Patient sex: M
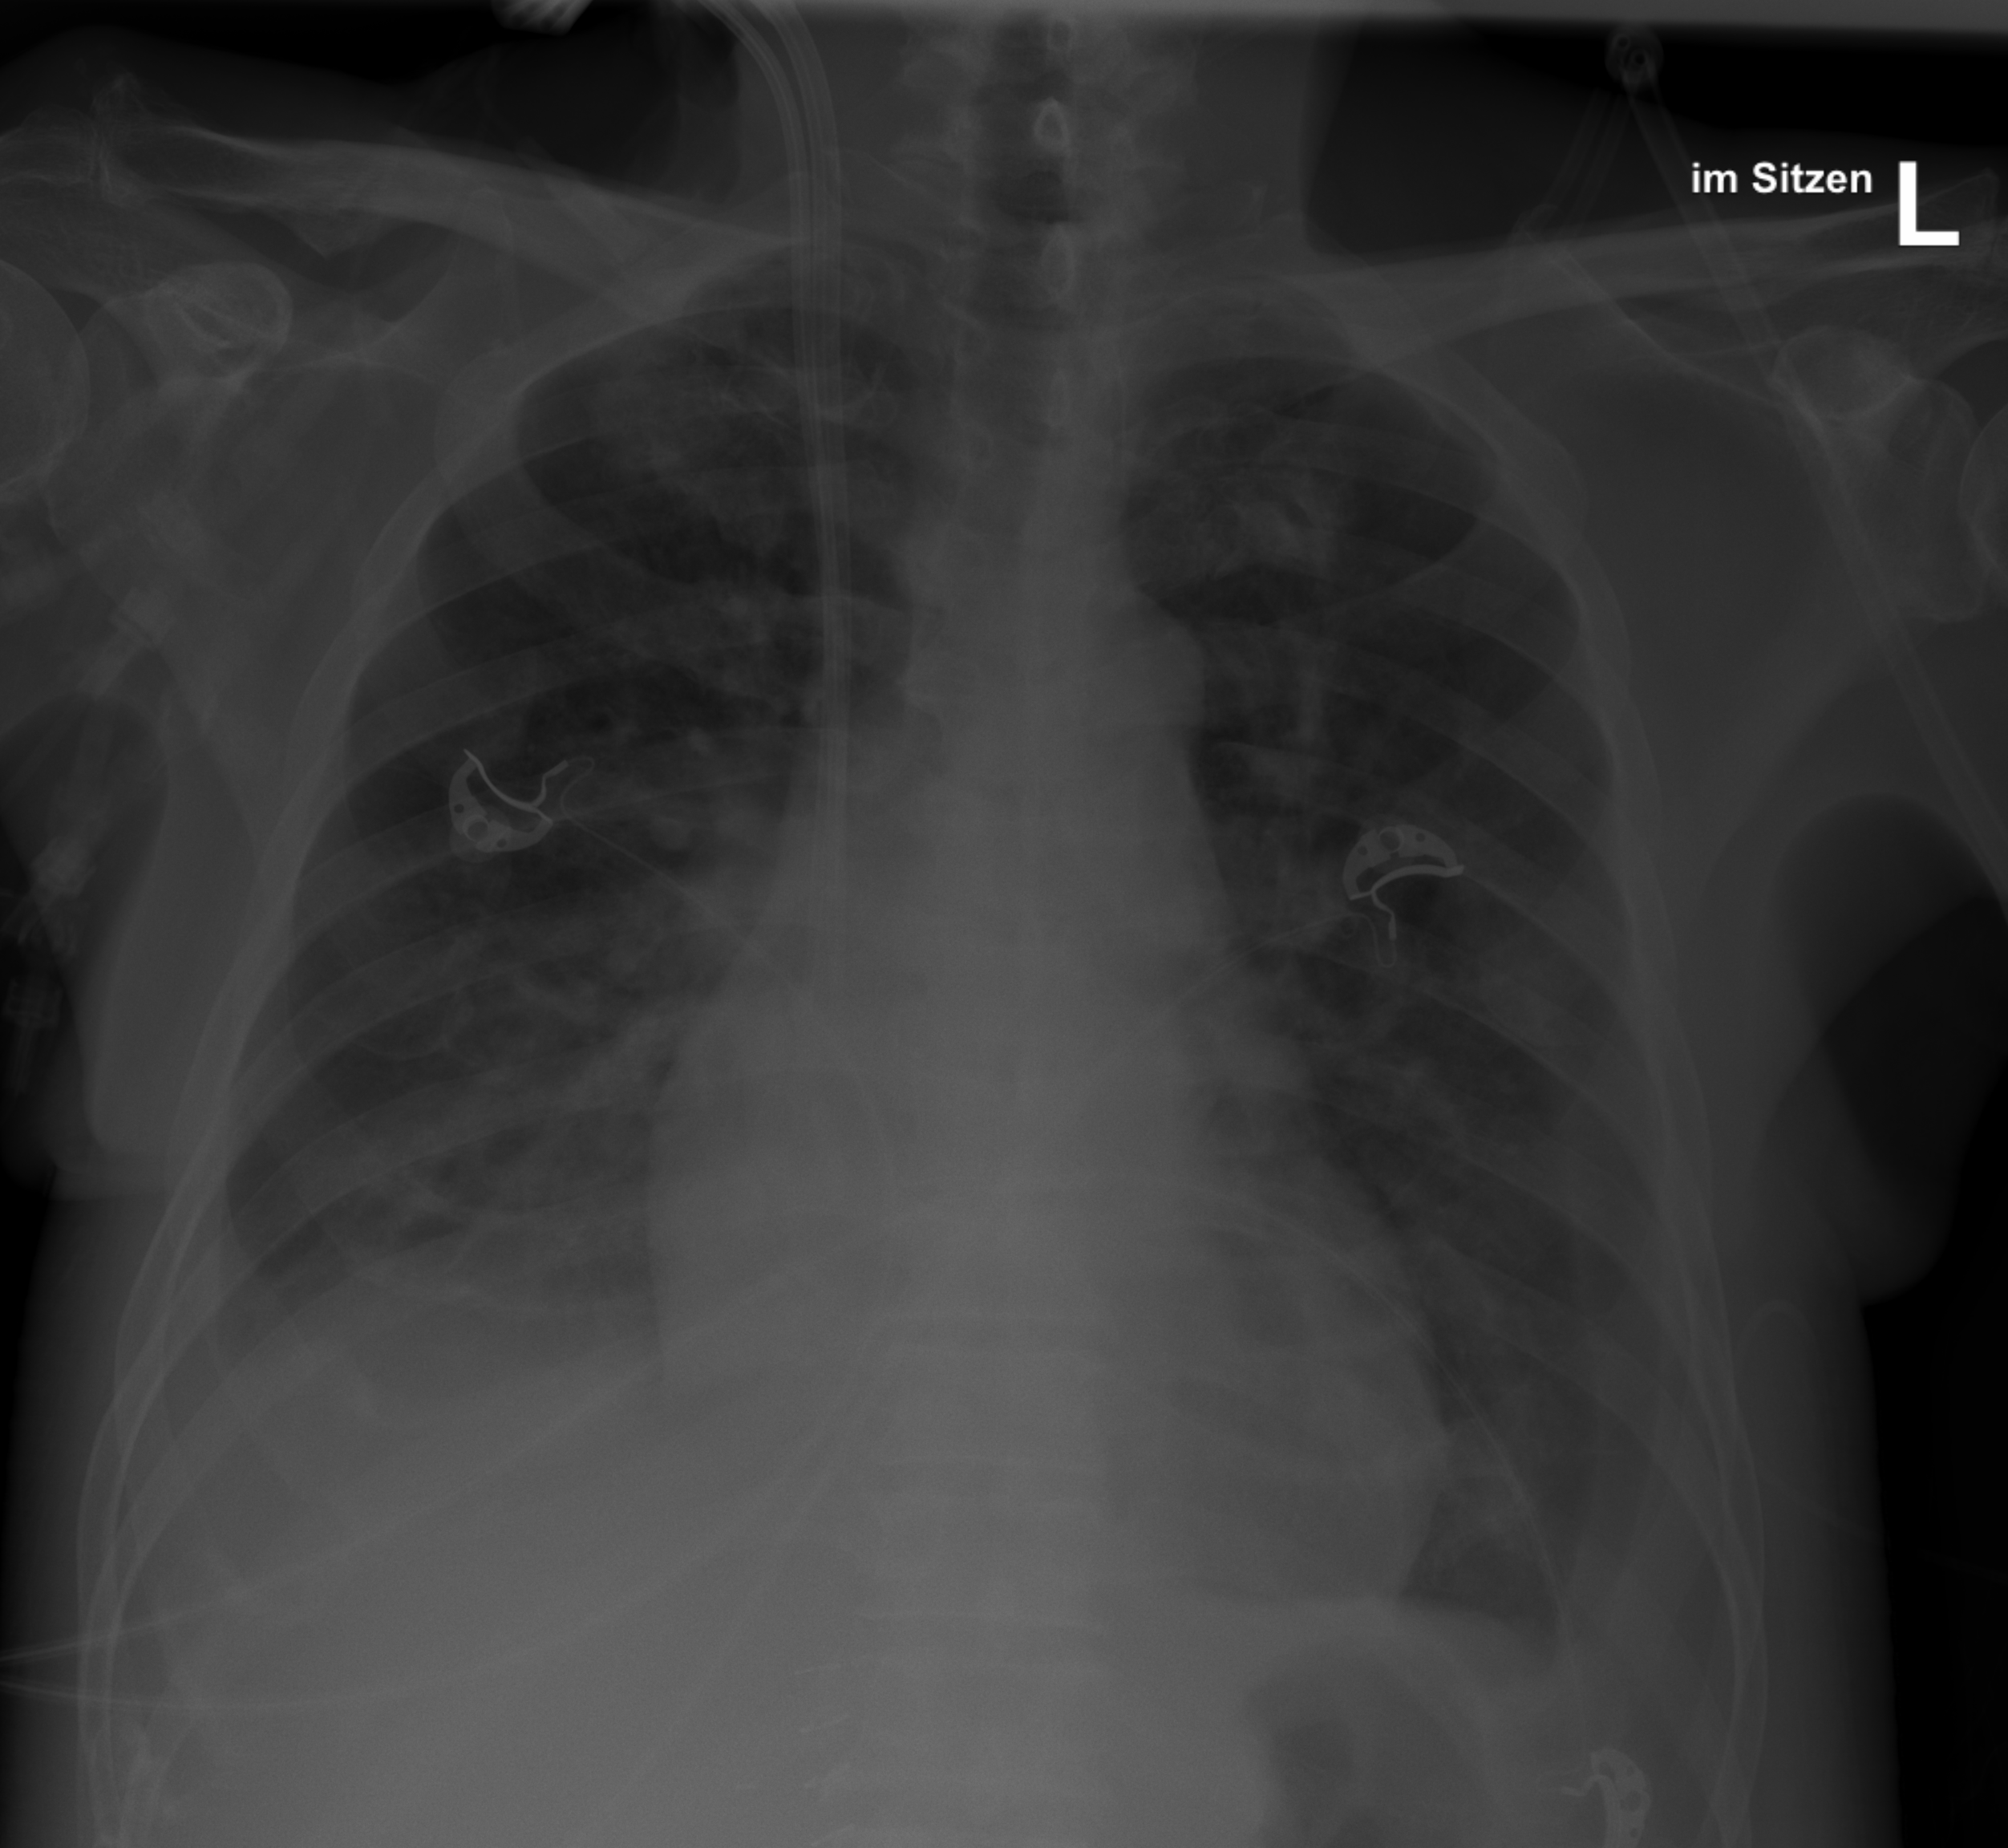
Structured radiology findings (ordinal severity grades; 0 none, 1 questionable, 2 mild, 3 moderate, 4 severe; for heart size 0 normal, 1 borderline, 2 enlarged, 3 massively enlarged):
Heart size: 0
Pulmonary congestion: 2
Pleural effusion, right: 2
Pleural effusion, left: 2
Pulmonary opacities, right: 2
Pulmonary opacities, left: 0
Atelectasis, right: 2
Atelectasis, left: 2